Brain MRI, t1w sequence, axial 2D slice.
Patient: age 50, sex F, weight 78 kg, height 1.78 m
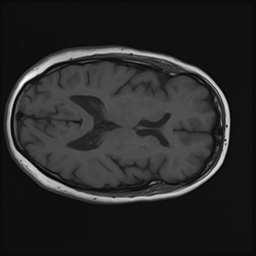